Question: I'm trying to get the exact shape or path from the following image.
I was using Visual Studio but it still makes me difficult to write point by point.
I guess there's another way or software to draw this better, and a little hand about how would be those points in xaml.
Thanks in advance!

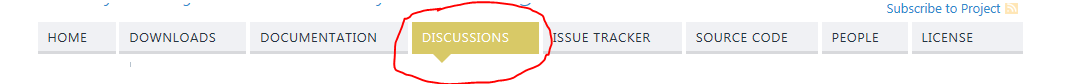
Answer: To answer your first part of your question, here's an example (you can play with the Stroke & Fill Color obviously to get what you want.)
WPF Sample:
'''
<Path StrokeThickness="1.0" Stroke="#fffbaf3f" StrokeMiterLimit="1.0" Fill="#fff7931d" Data="F1 M 0.500,0.500 L 0.500,30.500 L 23.340,30.500 L 29.750,40.000 L 36.750,30.500 L 120.500,30.500 L 120.500,0.500 L 0.500,0.500 Z"/>
'''
As for the second part to your question, personally I primarily use Adobe Illustrator with a XAML Exporter plugin made by Mike Swanson (<URL>
Or, I also quite often use Microsoft Expression Blend for all sorts of related things. Hope this helps.